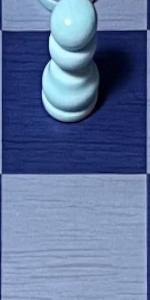
Label: Empty